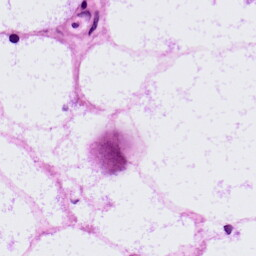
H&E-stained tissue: LymphNode